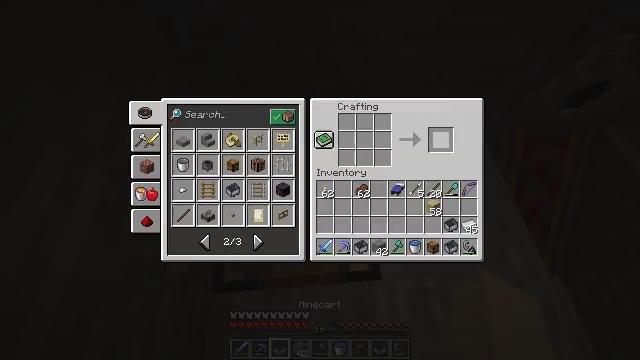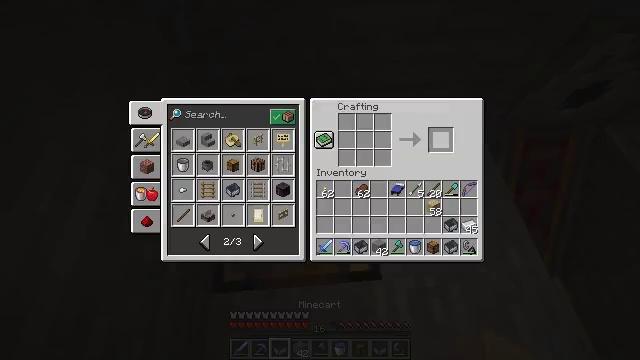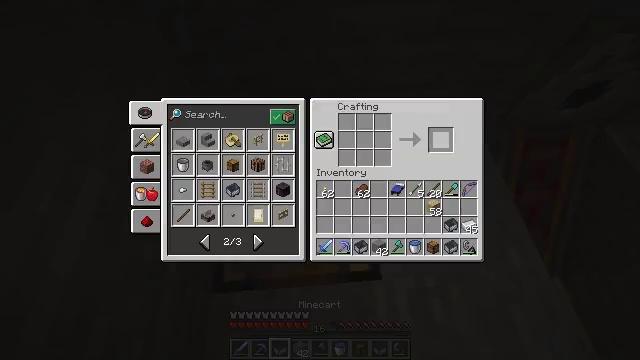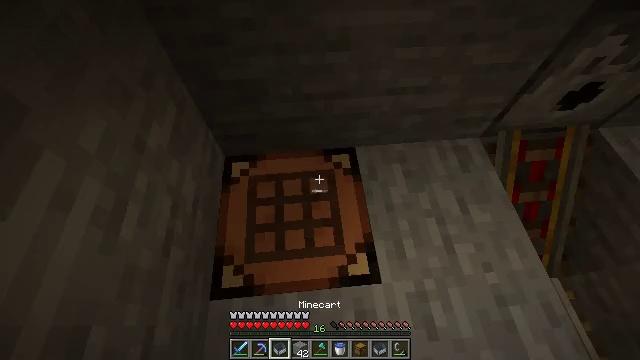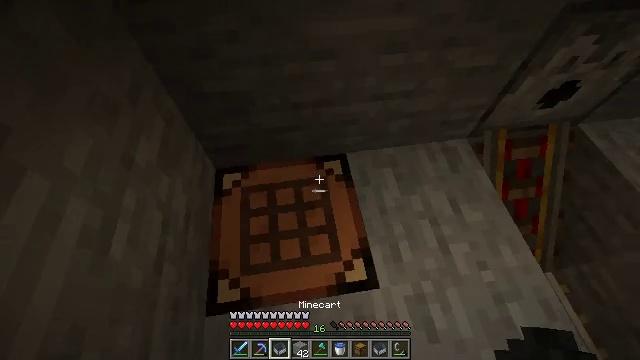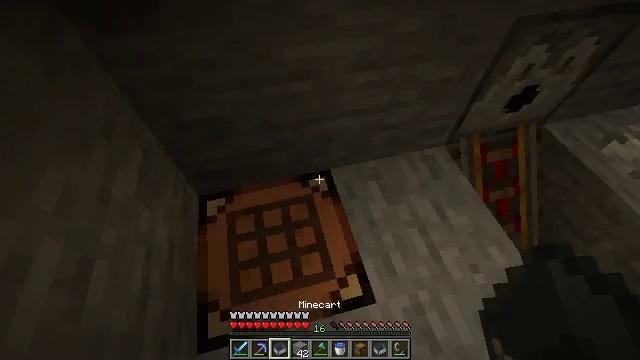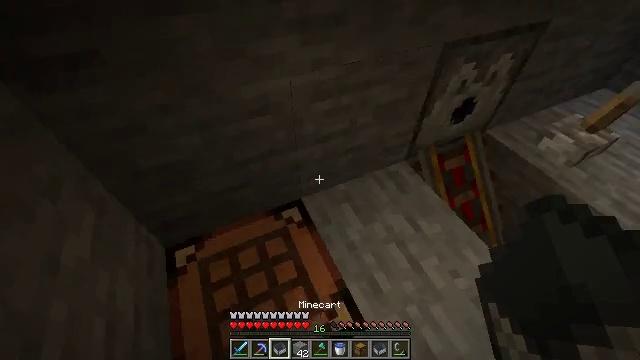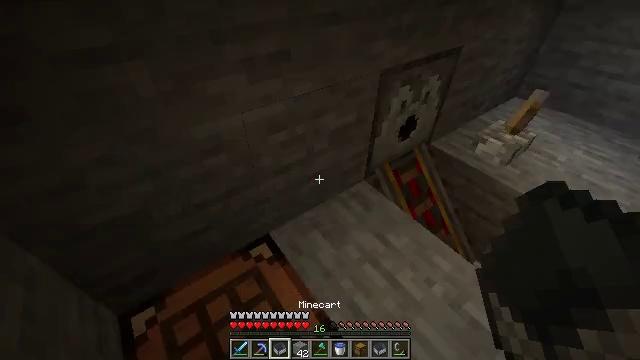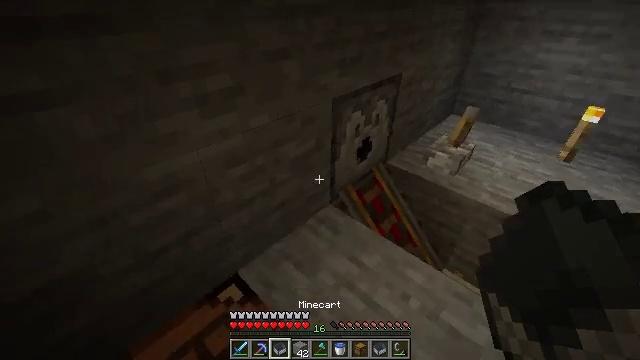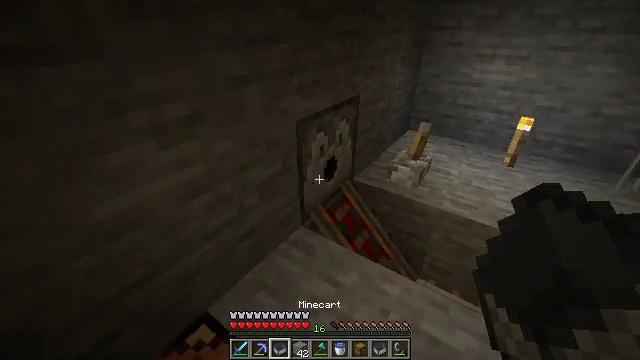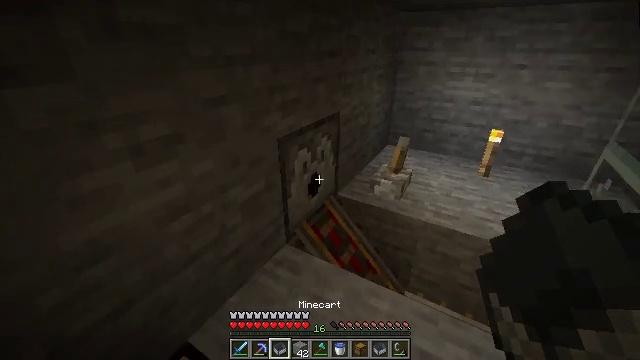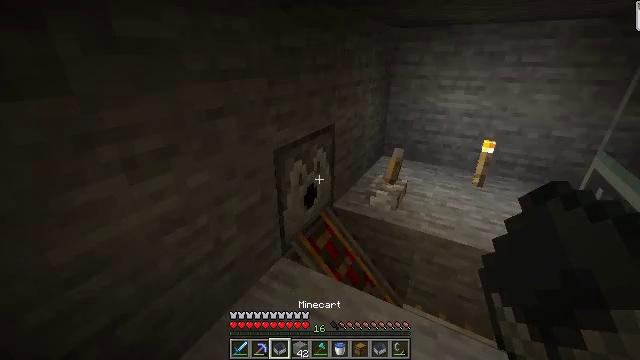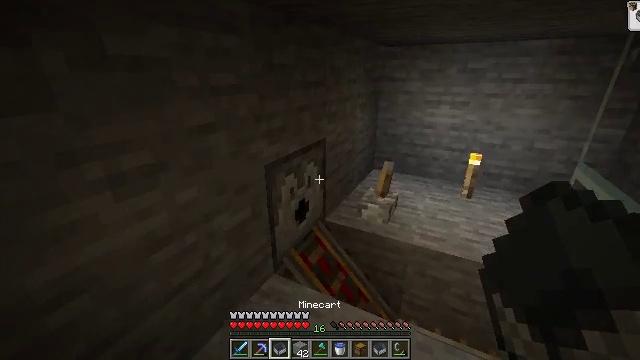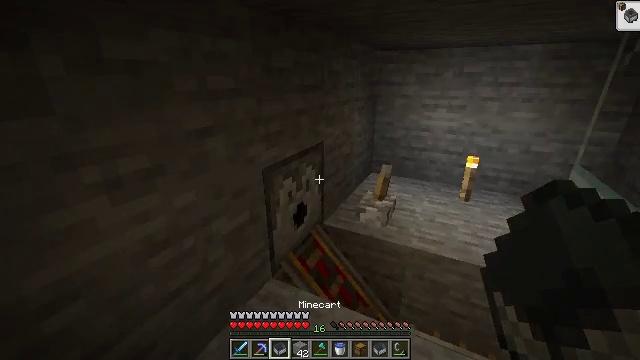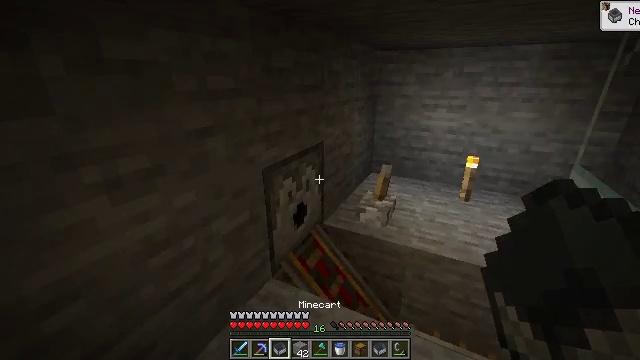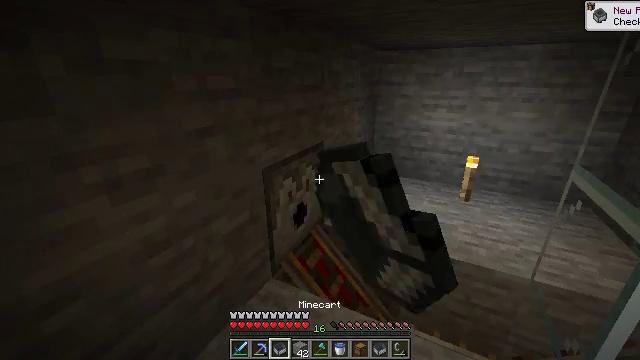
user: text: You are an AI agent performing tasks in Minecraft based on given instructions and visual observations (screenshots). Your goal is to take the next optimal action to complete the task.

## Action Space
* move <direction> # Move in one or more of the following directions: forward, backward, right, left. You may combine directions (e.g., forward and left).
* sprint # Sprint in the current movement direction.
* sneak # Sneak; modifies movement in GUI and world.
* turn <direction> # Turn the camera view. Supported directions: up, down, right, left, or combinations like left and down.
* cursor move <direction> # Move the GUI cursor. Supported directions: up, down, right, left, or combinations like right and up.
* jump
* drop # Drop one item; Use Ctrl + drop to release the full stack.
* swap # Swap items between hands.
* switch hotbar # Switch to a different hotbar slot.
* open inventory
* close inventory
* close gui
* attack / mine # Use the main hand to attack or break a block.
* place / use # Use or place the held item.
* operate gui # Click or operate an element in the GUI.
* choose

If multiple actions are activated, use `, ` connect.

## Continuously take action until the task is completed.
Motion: motion action
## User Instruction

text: Open the crafting menu to craft a stone button.
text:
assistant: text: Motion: sneak
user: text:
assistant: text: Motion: no_op
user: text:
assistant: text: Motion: no_op
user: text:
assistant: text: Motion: turn right and up
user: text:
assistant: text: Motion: turn right and up
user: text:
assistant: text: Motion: turn right and up
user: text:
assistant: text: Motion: turn right and up
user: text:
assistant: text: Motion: turn right and up
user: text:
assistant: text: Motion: turn right and up
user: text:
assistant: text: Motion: turn right and up
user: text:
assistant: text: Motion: turn right and up
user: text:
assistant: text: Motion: turn right and up
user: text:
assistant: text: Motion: no_op
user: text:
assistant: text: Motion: use / place
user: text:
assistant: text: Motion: use / place
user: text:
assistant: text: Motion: use / place
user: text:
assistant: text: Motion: no_op
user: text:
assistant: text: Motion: no_op
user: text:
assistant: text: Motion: no_op
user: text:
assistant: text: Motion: no_op
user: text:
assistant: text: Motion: no_op
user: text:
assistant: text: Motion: no_op
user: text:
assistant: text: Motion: no_op
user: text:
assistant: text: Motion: turn down
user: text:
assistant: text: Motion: turn right and down
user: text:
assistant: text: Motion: sneak, turn right and down
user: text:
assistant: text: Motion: sneak, turn right
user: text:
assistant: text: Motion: sneak
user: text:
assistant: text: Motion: sneak
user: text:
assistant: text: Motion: sneak